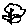
Label: flower